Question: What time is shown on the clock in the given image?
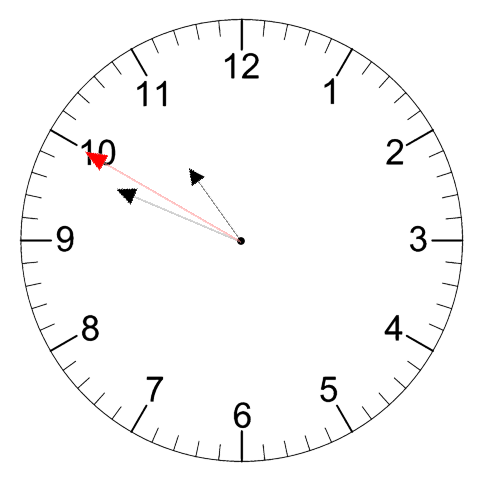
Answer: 10:48:50